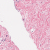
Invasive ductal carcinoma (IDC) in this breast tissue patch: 0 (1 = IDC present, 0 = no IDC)